Question: I try to get the title and mess in last id5, <URL>.
php code :
'''
<?php
$hostname_mus_db = "localhost";
$database_mus_db = "message";
$username_mus_db = "root";
$password_mus_db = "";
$tf=@mysql_connect($hostname_mus_db,$username_mus_db,$password_mus_db);
if(!$tf)
die('Connection problem1 ..');
$tf_db=mysql_select_db($database_mus_db);
if(!$tf_db)
{
@mysql_close($tf_handle);
die('selection problem2 ..');
}
$co_array=array();
//if (isset($_GET['co'])) {
// $co=$_GET['co'];
$sql = mysql_query("SELECT * FROM mha1 where id>'1'"); /// here i edit the variable
while($row = mysql_fetch_assoc($sql)){
$co_array[]=$row;
}
// }
header('Content-Type:application/json');
echo json_encode(array("date"=>$co_array));
?>
'''
in first the code is :
'''
<?php
$hostname_mus_db = "localhost";
$database_mus_db = "message";
$username_mus_db = "root";
$password_mus_db = "";
$tf=@mysql_connect($hostname_mus_db,$username_mus_db,$password_mus_db);
if(!$tf)
die('Connection problem1 ..');
$tf_db=mysql_select_db($database_mus_db);
if(!$tf_db)
{
@mysql_close($tf_handle);
die('selection problem2 ..');
}
$co_array=array();
if (isset($_GET['co'])) {
$co=$_GET['co'];
$sql = mysql_query("SELECT * FROM mha1 where id>".$co);
while($row = mysql_fetch_assoc($sql)){
$co_array[]=$row;
}
}
header('Content-Type:application/json');
echo json_encode(array("date"=>$co_array));
?>
'''
but the result was

How can I fix it ?? how can I make the result is just id 5 not all id.
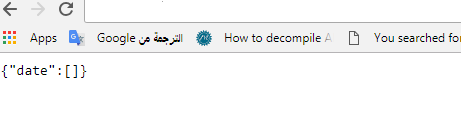
Answer: I hope i understand your question correctly.
If you want to know the last entry in a table and id is your primary key, use DESCENDING ORDER AND LIMIT
'''
$sql = mysql_query("SELECT id FROM mha1 ORDER BY id DESC LIMIT 1");
'''
If you insert a new dataset and want to know the last inserted id you can use insert_id
'''
$sql = mysql_query("INSERT INTO mha1 (id) VALUES ('')");
$last_id=mysql_insert_id();
'''